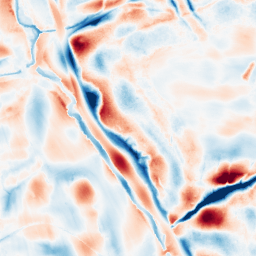
Category: wavelet
Decomposition family: wavelet_biorthogonal
Decomposition parameters: wavelet: bior5.5
level: 5
Upsampling method: sinc_hamming
Upsampling parameters: scale: 2
kernel_size: 8
Upsampling scale: 2